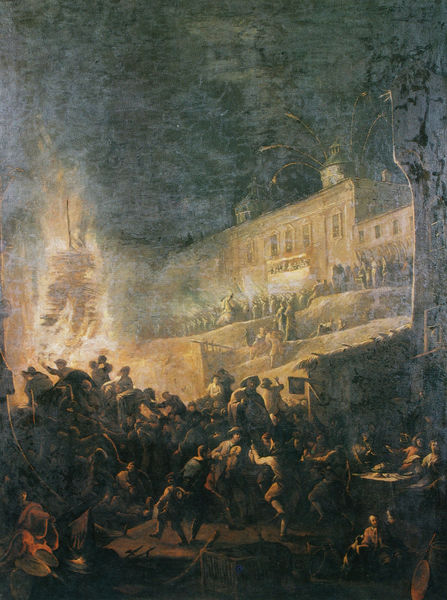
Titel: Falò di San Giovanni in Piazza Castello, Johannisfeuer auf dem Schloßplatz
Künstler: Pietro Domenico Oliviero
Standort: Torino
Institution: Museo Civico
Schlagwörter: angriff, baum, berg, dunkel, feuer, gemälde, gruppe, himmel, kampf, mann, schatten, weiß, wolken, frauen, gelb, grün, menschen, ocker, stadt, abend, braun, fenster, grau, hell, holz, hut, licht, männer, nacht, schwarz, szene, tisch, gebäude, haus, rot, schloss, beige, fest, leute, masse, menge, versammlung, feier, wand, hinrichtung, häuser, hügel, rauch, boden, dunkelheit, kelch, stoff, kind, tanzen, kontrast, anhöhe, kinder, pferd, pferde, reiter, schuppen, turm, chaos, balkon, düster, fassade, türen, zuschauer, fahne, hang, zug, dorf, mauer, dunst, nebel, platz, beleuchtung, kuppel, laut, brand, krieg, schlacht, könig, soldaten, finster, stufen, junge, leuchten, flamme, burg, türme, palast, flammen, lodern, aufruhr, festung, revolution, aufstand, revolte, auflauf, bürger, getümmel, panik, tumult, volk, kiste, fass, menschenmenge, gemäuer, villa, schein, eroberung, heidelberg, prozession, jubel, fackel, spektakel, lichtschein, klettern, brennend, fresco, steigen, hexe, wall, verbrennung, feuerschein, feuerwerk, aufgeregt, hexenverbrennung, verbrennen, scheiterhaufen, belagerung, lichterloh, mob, mittsommernacht, lichterscheinung, aufstad, breand, erstürmung, feuerbrunst, feuerstoß, guppen, hexenprozess, nächtlich, osterfeuer, schafott, städt, dunkelk, krrieg